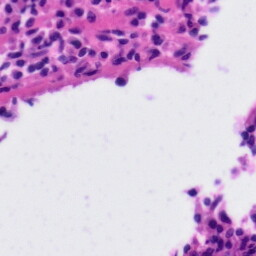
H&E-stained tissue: Tonsil